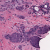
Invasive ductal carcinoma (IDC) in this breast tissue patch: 1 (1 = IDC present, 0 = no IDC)